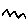
Label: zigzag